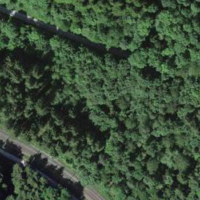
EUNIS habitat code: 41
Species observed at this site:
Polystichum aculeatum
Oxalis acetosella
Corylus avellana